Question: I have ScrollBar which contains a TextView, but the TextView is not shown completely.
How can I cause to TextView to expand to fill the ScrollView?
I have ScrollBar which contains a TextView, but the TextView is not shown completely.
How can I cause to TextView to expand to fill the ScrollView?

My XML file:
'''
<?xml version="1.0" encoding="utf-8"?>
<LinearLayout xmlns:android="http://schemas.android.com/apk/res/android"
android:id="@+id/rootEditLayout"
android:layout_width="fill_parent"
android:layout_height="fill_parent"
android:orientation="vertical"
android:weightSum="100" >
<ScrollView
android:id="@+id/ScrollViewDescribtion"
android:layout_width="fill_parent"
android:layout_height="match_parent"
android:layout_gravity="right"
android:layout_margin="5dip"
android:layout_weight="99"
android:clipChildren="true"
android:fadeScrollbars="false"
android:fillViewport="true"
android:foregroundGravity="fill_vertical" >
<LinearLayout
android:id="@+id/DescribtionLinearLayour"
android:layout_width="wrap_content"
android:layout_height="wrap_content"
android:orientation="vertical" >
<com.iman.marashi.makeupandbeauty.TextViewEx
android:id="@+id/txtDescription"
android:layout_width="match_parent"
android:layout_height="wrap_content"
android:layout_gravity="right"
android:layout_margin="5dip"
android:ellipsize="marquee"
android:gravity="right"
android:inputType="textMultiLine"
android:text="txtDescription" />
</LinearLayout>
</ScrollView>
<ImageView
android:id="@+id/ImageView01"
android:layout_width="wrap_content"
android:layout_height="wrap_content"
android:layout_gravity="center"
android:src="@drawable/sep_line1" >
</ImageView>
</LinearLayout>
'''
I found it, when i use TexView instead of TextViewEx,can fill completly to ScrollView, but whitout Justifying.
TextViewEx Code:
'''
public class TextViewEx extends TextView {
private Paint paint = new Paint();
private String[] blocks;
private float spaceOffset = 0;
private float horizontalOffset = 0;
private float verticalOffset = 0;
private float horizontalFontOffset = 0;
private float dirtyRegionWidth = 0;
private boolean wrapEnabled = false;
int left, top, right, bottom = 0;
private Align _align = Align.RIGHT;
private float strecthOffset;
private float wrappedEdgeSpace;
private String block;
private String wrappedLine;
private String[] lineAsWords;
private Object[] wrappedObj;
public boolean hyphenate = false;
private String syllableSeparator = "";
private Bitmap cache = null;
private boolean cacheEnabled = false;
public TextViewEx(Context context, AttributeSet attrs, int defStyle) {
super(context, attrs, defStyle);
// set a minimum of left and right padding so that the texts are not too
// close to the side screen
this.setPadding(10, 0, 10, 0);
}
public TextViewEx(Context context, AttributeSet attrs) {
super(context, attrs);
this.setPadding(10, 0, 10, 0);
}
public TextViewEx(Context context) {
super(context);
this.setPadding(10, 0, 10, 0);
}
@Override
public void setPadding(int left, int top, int right, int bottom) {
super.setPadding(left + 10, top, right + 10, bottom);
}
@Override
public void setDrawingCacheEnabled(boolean cacheEnabled) {
this.cacheEnabled = cacheEnabled;
}
public void setText(String st, boolean wrap) {
wrapEnabled = wrap;
super.setText(st);
}
public void setTextAlign(Align align) {
_align = align;
}
@SuppressLint({ "NewApi", "DrawAllocation" })
@Override
protected void onDraw(Canvas canvas) {
// If wrap is disabled then,
// request original onDraw
if (!wrapEnabled) {
super.onDraw(canvas);
return;
}
// Active canas needs to be set
// based on cacheEnabled
Canvas activeCanvas = null;
// Set the active canvas based on
// whether cache is enabled
if (cacheEnabled) {
if (cache != null) {
// Draw to the OS provided canvas
// if the cache is not empty
canvas.drawBitmap(cache, 0, 0, paint);
return;
} else {
// Create a bitmap and set the activeCanvas
// to the one derived from the bitmap
cache = Bitmap.createBitmap(getWidth(), getHeight(),
Config.ARGB_4444);
activeCanvas = new Canvas(cache);
}
} else {
// Active canvas is the OS
// provided canvas
activeCanvas = canvas;
}
// Pull widget properties
paint.setColor(getCurrentTextColor());
paint.setTypeface(getTypeface());
paint.setTextSize(getTextSize());
paint.setTextAlign(_align);
paint.setFlags(Paint.ANTI_ALIAS_FLAG);
// minus out the paddings pixel
dirtyRegionWidth = getWidth() - getPaddingLeft() - getPaddingRight();
int maxLines = Integer.MAX_VALUE;
int currentapiVersion = android.os.Build.VERSION.SDK_INT;
if (currentapiVersion >= android.os.Build.VERSION_CODES.JELLY_BEAN) {
maxLines = getMaxLines();
}
int lines = 1;
blocks = getText().toString().split("((?<=
)|(?=
))");
verticalOffset = horizontalFontOffset = getLineHeight() - 0.5f; // Temp
// fix
spaceOffset = paint.measureText(" ");
for (int i = 0; i < blocks.length && lines <= maxLines; i++) {
block = blocks[i];
horizontalOffset = 0;
if (block.length() == 0) {
continue;
} else if (block.equals("
")) {
verticalOffset += horizontalFontOffset;
continue;
}
block = block.trim();
if (block.length() == 0) {
continue;
}
wrappedObj = TextJustifyUtils
.createWrappedLine(block, paint, spaceOffset,
dirtyRegionWidth, hyphenate, syllableSeparator);
wrappedLine = ((String) wrappedObj[0]);
wrappedEdgeSpace = (Float) wrappedObj[1];
Integer charCounter = (Integer) wrappedObj[2];
lineAsWords = wrappedLine.split(" ");
strecthOffset = wrappedEdgeSpace != Float.MIN_VALUE ? wrappedEdgeSpace
/ (lineAsWords.length - 1)
: 0;
for (int j = 0; j < lineAsWords.length; j++) {
String word = lineAsWords[j];
if (lines == maxLines && j == lineAsWords.length - 1) {
activeCanvas.drawText("...", horizontalOffset,
verticalOffset, paint);
} else if (j == 0) {
// if it is the first word of the line, text will be drawn
// starting from right edge of textview
if (_align == Align.RIGHT) {
activeCanvas.drawText(word, getWidth()
- (getPaddingRight()), verticalOffset, paint);
// add in the paddings to the horizontalOffset
horizontalOffset += getWidth() - (getPaddingRight());
} else {
activeCanvas.drawText(word, getPaddingLeft(),
verticalOffset, paint);
horizontalOffset += getPaddingLeft();
}
} else {
activeCanvas.drawText(word, horizontalOffset,
verticalOffset, paint);
}
if (_align == Align.RIGHT)
horizontalOffset -= paint.measureText(word) + spaceOffset
+ strecthOffset;
else
horizontalOffset += paint.measureText(word) + spaceOffset
+ strecthOffset;
}
lines++;
if (blocks[i].length() > 0) {
blocks[i] = blocks[i].substring(charCounter);
verticalOffset += blocks[i].length() > 0 ? horizontalFontOffset
: 0;
i--;
}
}
if (cacheEnabled) {
// Draw the cache onto the OS provided
// canvas.
canvas.drawBitmap(cache, 0, 0, paint);
}
}
public void setHyphenate(boolean hyphenate, String syllableSeparator) {
this.hyphenate = hyphenate;
this.syllableSeparator = syllableSeparator;
}
}
'''
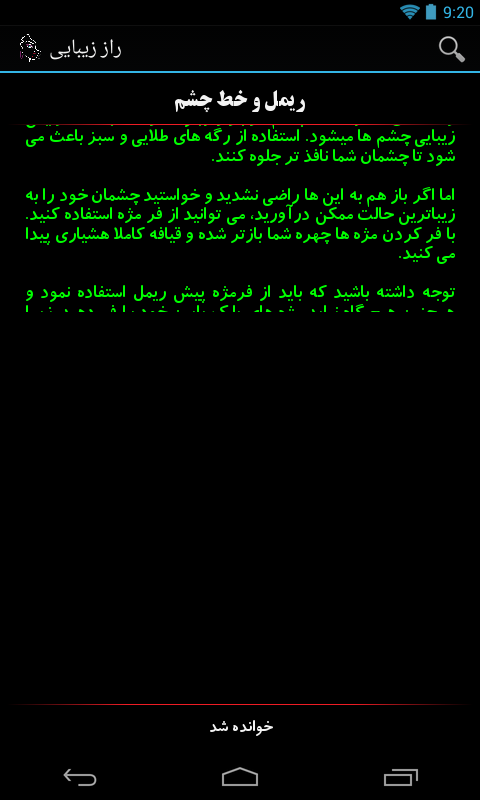
Answer: I solved this problem by change this method:
'''
@Override
public void setPadding(int left, int top, int right, int bottom) {
DisplayMetrics metrics = getContext().getResources()
.getDisplayMetrics();
super.setPadding((int) ((left + (metrics.density * 10))), top,
(int) (right + (metrics.density * 10)),
(int) (bottom + (metrics.heightPixels * 1.5)));
Log.i("Log", "metrics : " + metrics);
}
'''